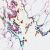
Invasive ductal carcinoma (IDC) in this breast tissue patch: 0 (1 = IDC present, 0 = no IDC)